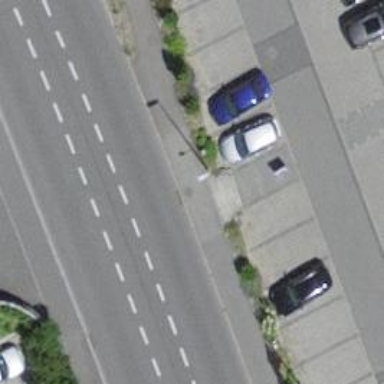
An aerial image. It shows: Road with steps.